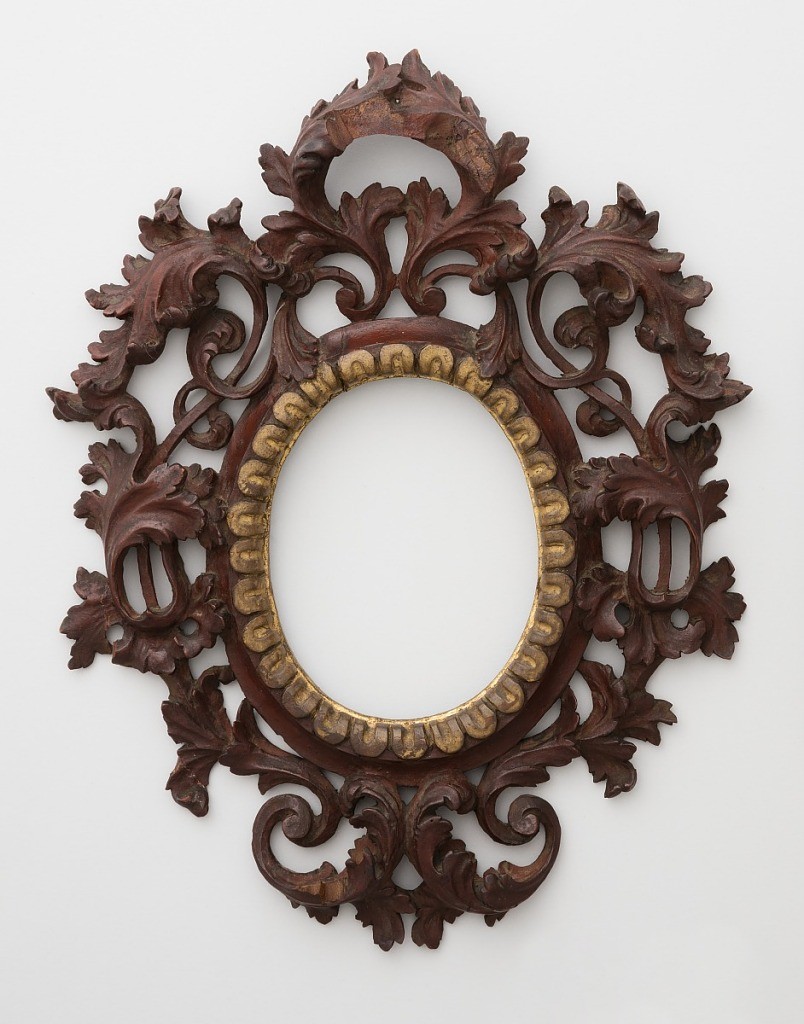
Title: Frame
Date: ca. 1850
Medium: Painted and gilt pine
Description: In late 17th-century/early 18th-century Venetian style, central vertically ovoidal moulded frame surrounded by acanthus branches; row of scallops decorates edge of opening.